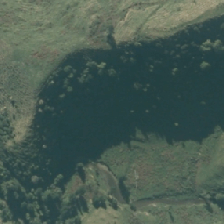
Land cover: high_producing_grassland